Interaction volume radius: 5 \u00c5
Interaction volume height: 20 \u00c5
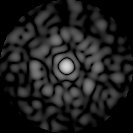
Disorder parameter: 0.8386